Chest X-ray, AP view. Patient: 37 years old, sex M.
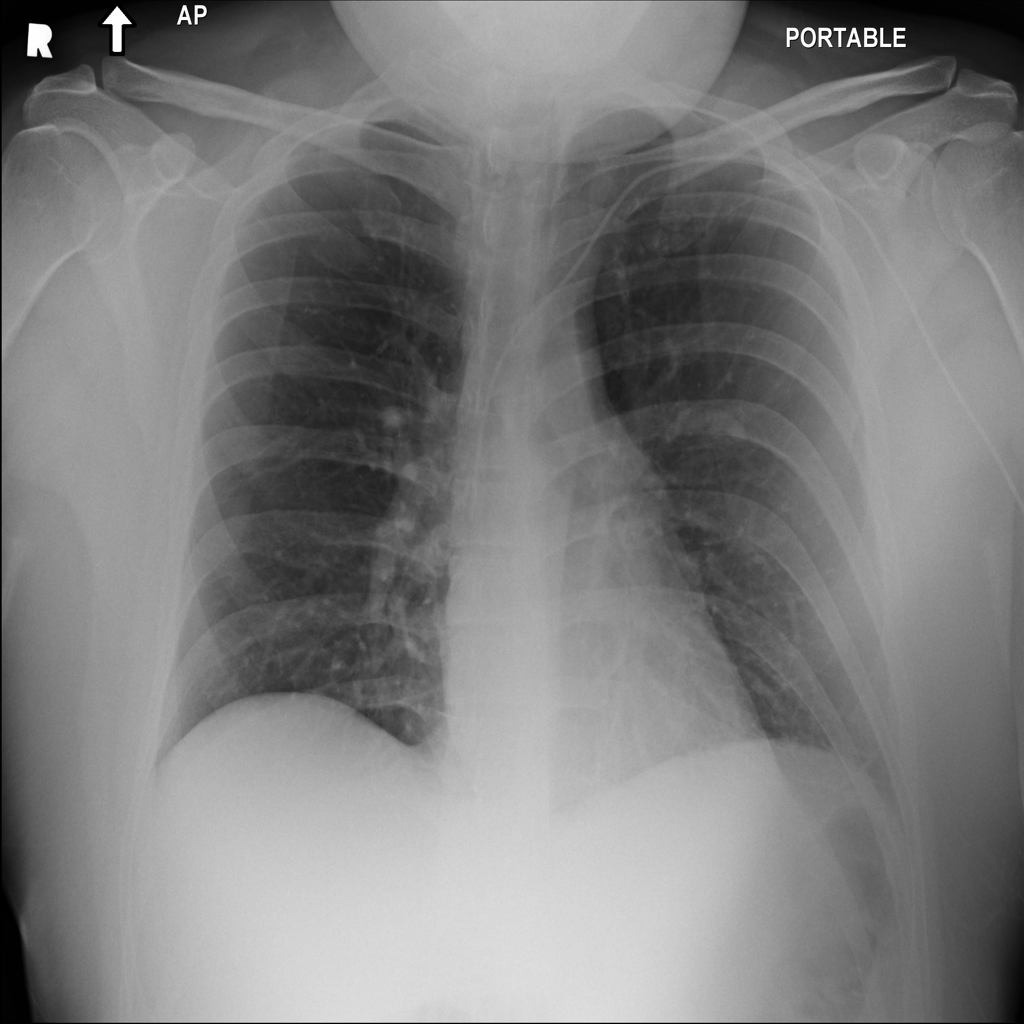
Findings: No Finding